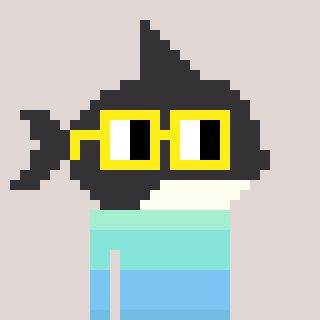
a pixel art character with square yellow glasses, a orca-shaped head and a computerblue-colored body on a warm background